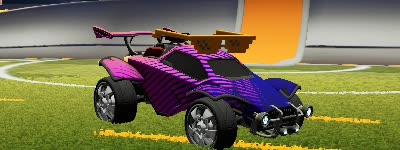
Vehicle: octane